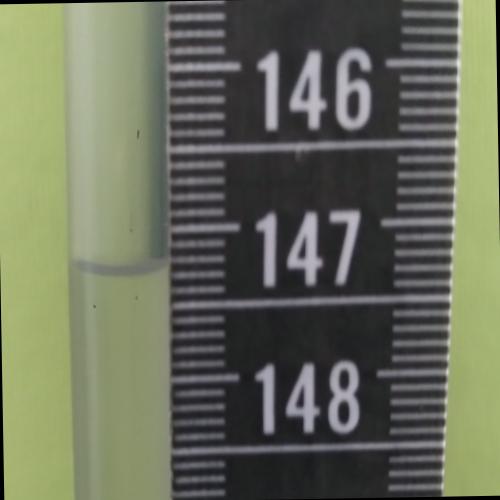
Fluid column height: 147.2 cm